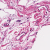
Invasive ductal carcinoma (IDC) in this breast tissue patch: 0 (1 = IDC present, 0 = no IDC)